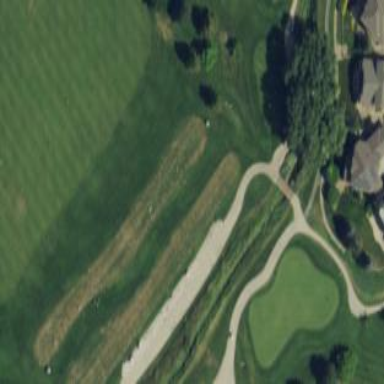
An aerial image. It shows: Grass area designated as golf tee.